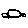
Label: car